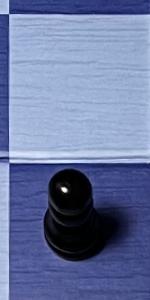
Label: Pawn_Black